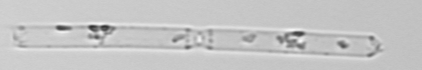
Label: Cerataulina_pelagica